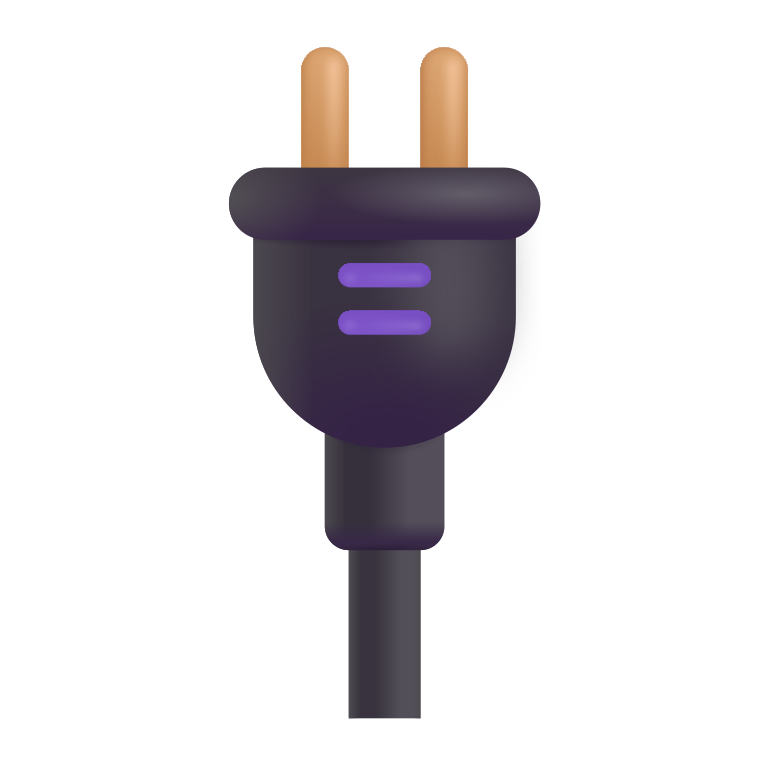
electric plug color